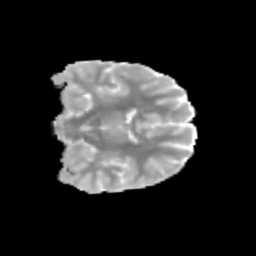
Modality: MD
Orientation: coronal
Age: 9
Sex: male
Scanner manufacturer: siemens
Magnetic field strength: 3 T
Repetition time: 3.8 s
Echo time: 0.07 s